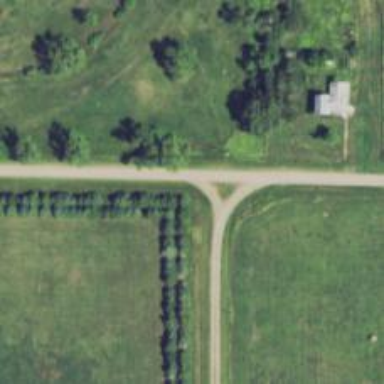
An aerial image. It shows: Row of trees in natural setting.